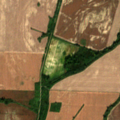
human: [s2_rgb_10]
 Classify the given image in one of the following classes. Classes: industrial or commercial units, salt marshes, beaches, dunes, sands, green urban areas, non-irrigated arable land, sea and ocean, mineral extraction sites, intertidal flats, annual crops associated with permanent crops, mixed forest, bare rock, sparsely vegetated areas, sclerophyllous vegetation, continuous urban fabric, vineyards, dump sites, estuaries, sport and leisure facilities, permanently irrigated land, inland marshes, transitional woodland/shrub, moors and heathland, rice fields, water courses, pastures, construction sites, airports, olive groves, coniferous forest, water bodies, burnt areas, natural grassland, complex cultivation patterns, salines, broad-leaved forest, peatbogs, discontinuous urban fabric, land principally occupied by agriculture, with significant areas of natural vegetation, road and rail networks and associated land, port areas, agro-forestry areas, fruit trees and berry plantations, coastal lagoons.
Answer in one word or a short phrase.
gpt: non-irrigated arable land